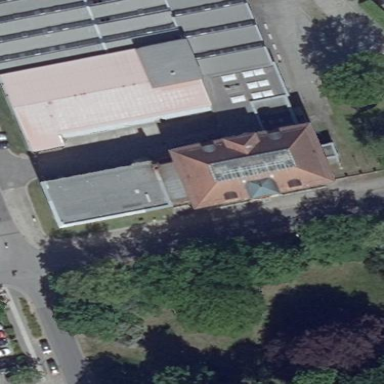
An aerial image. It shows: College building that serves as school.